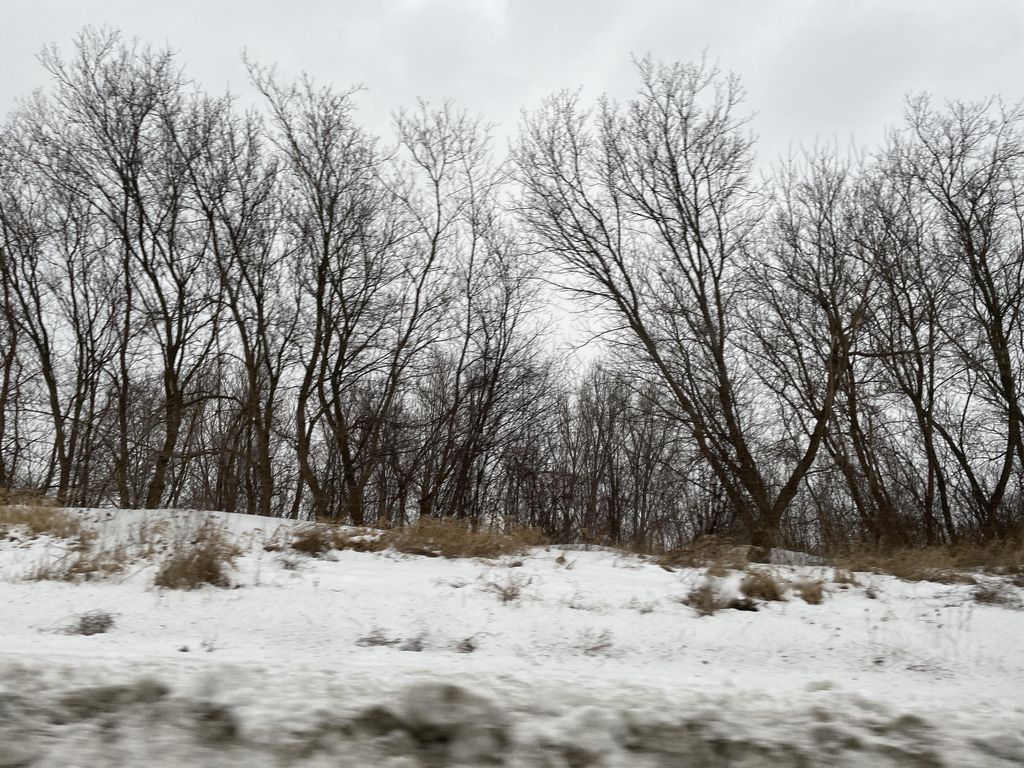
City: kitchener-waterloo